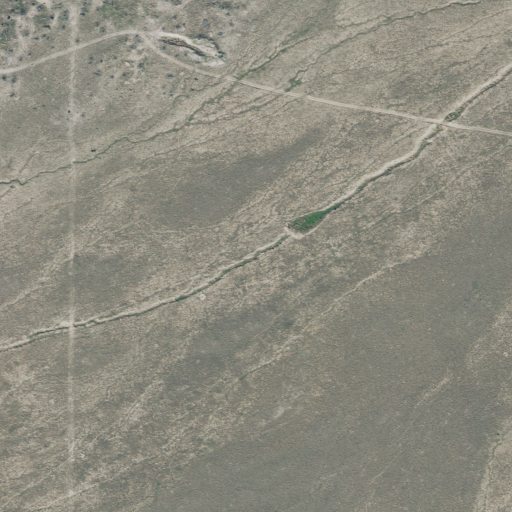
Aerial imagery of valley in Utah named Wash Canyon containing shrub and grassland